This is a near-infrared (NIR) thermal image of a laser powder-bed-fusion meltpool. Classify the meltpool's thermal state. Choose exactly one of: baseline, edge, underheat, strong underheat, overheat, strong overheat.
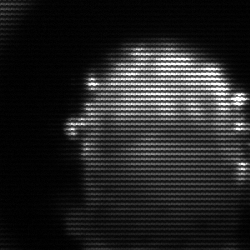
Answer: baseline